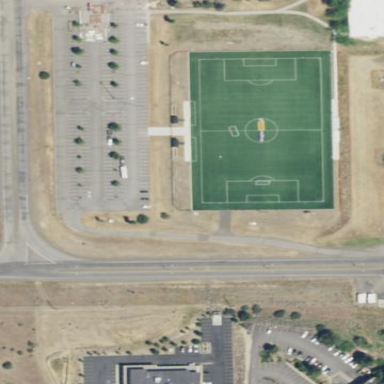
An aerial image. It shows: Soccer pitch for leisure land activities.